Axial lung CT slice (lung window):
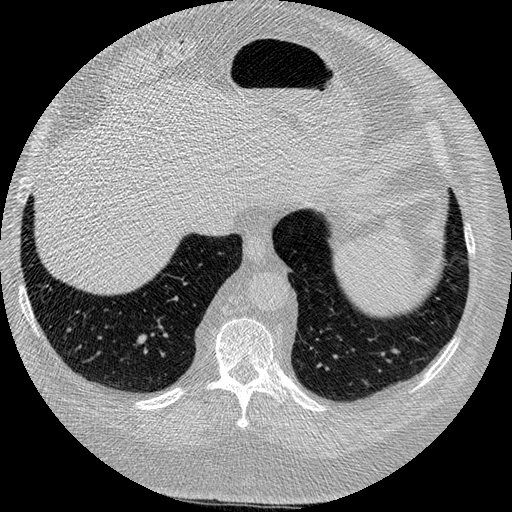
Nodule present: no